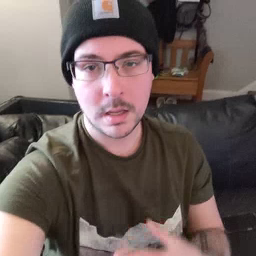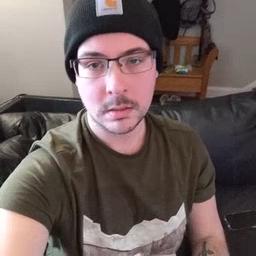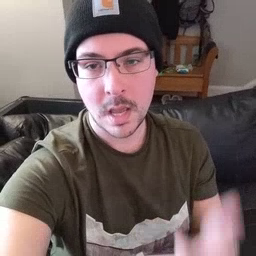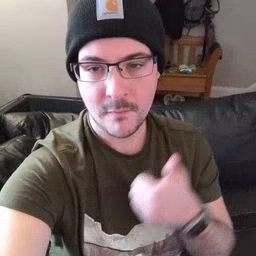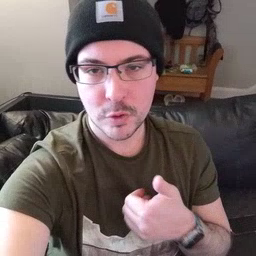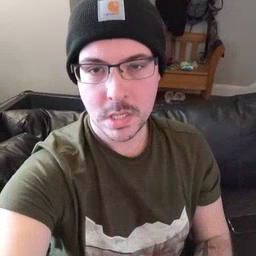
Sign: every